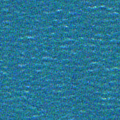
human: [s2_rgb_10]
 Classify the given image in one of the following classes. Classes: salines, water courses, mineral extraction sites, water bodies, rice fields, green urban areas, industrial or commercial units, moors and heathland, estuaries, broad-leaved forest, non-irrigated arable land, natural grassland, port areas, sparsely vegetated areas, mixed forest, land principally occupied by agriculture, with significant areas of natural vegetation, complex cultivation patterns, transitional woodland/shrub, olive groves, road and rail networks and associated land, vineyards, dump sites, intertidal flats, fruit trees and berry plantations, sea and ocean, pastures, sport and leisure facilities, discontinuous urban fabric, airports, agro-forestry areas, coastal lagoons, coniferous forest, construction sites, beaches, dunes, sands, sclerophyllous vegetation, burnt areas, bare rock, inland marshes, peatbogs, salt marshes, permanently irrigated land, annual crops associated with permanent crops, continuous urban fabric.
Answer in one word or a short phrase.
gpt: sea and ocean